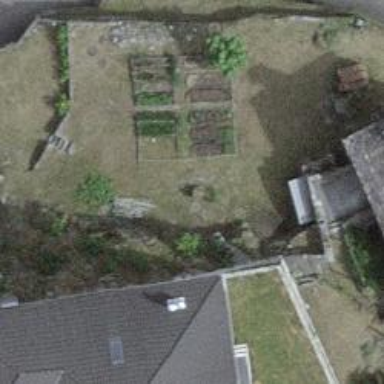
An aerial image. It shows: Garden that is leisure land.